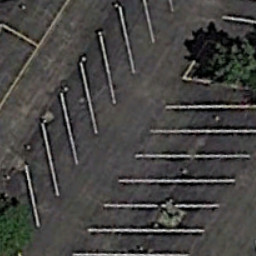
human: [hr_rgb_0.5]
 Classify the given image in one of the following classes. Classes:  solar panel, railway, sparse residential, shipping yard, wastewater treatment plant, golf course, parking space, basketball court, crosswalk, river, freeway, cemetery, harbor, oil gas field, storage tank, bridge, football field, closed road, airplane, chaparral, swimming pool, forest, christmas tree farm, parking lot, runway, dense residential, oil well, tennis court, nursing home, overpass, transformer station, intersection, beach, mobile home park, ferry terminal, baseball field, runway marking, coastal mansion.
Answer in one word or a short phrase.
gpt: parking space